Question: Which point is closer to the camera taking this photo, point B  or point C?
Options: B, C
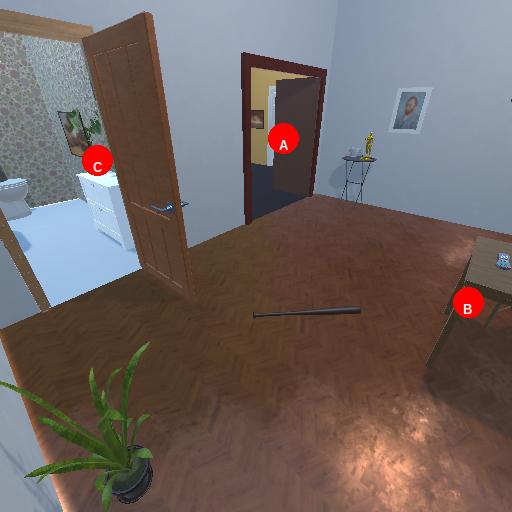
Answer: B